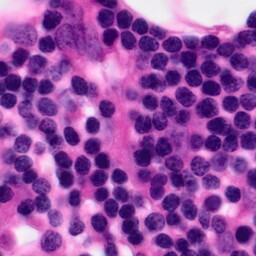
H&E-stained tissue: Pancreatic